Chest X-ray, PA view. Patient: 61 years old, sex F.
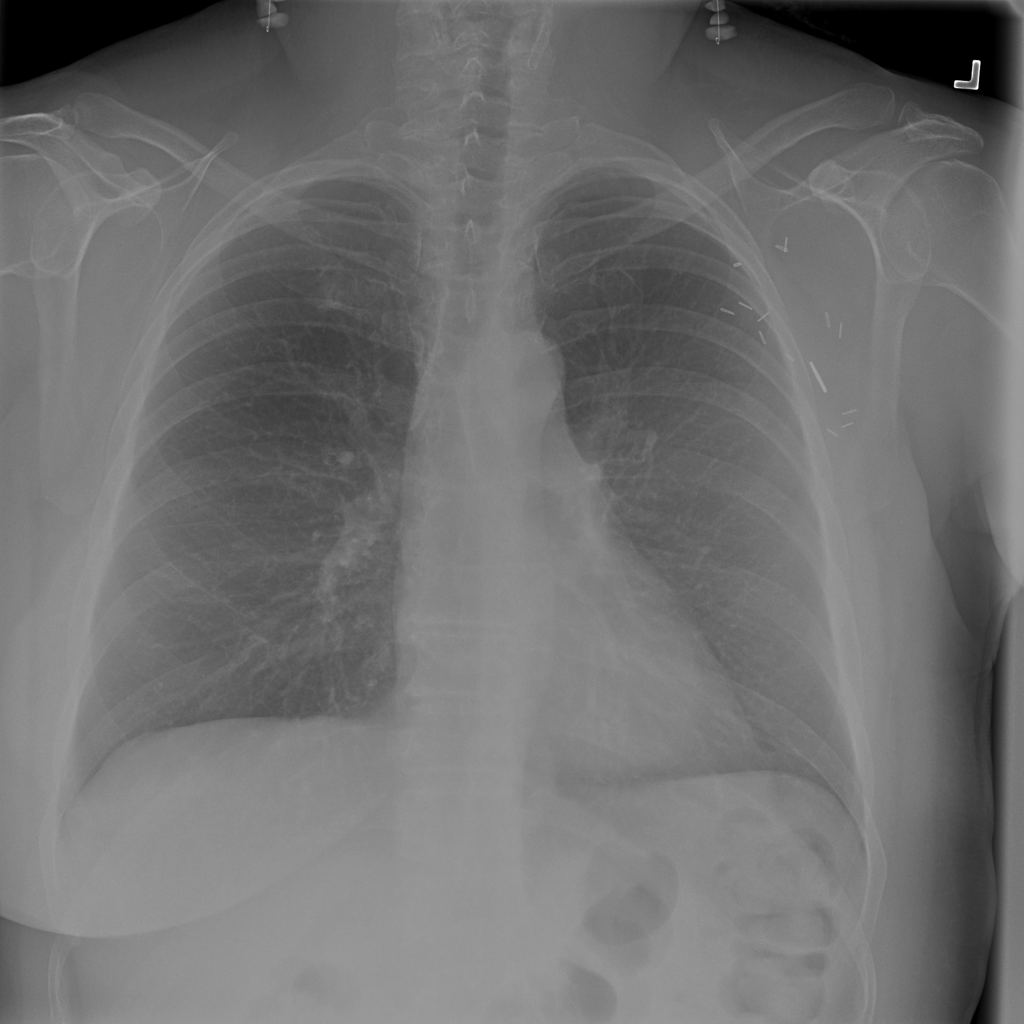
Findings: No Finding